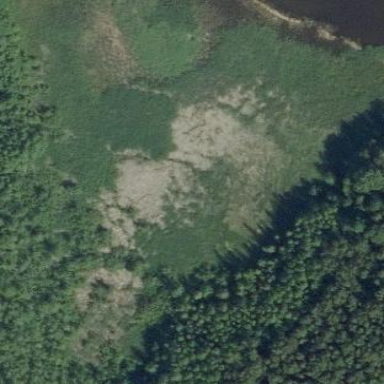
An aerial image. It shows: Marshy wetland area.